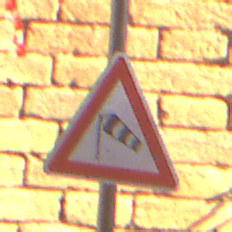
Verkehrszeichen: SeitenwindVonLinks
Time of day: MorningAfternoon
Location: Outdoor (Urban)
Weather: Clear
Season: NotSpecified
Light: Natural